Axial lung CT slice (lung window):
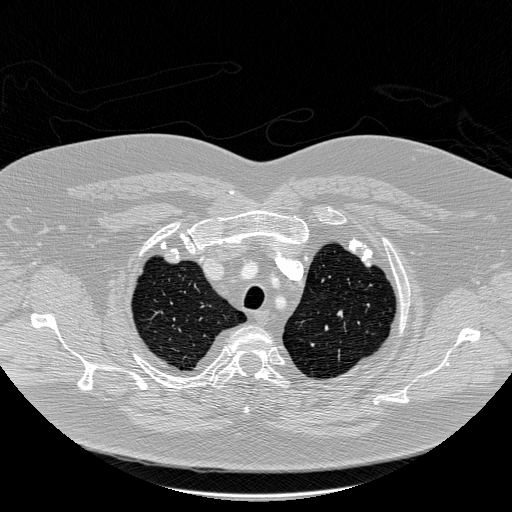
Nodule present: no